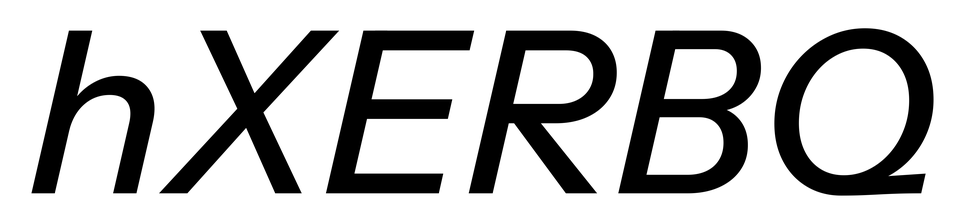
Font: InstrumentSans-Italic_Medium_Italic